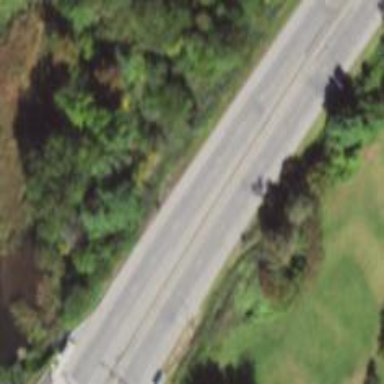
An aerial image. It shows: Asphalt road designated as trunk highway.